Question: I would like the NavigationBar to behave the same but would like to change the appearance of it. I've found so many ways of doing this online but I'm not sure which one is the best result for iOS 5.0. The navigation bar will look like this:

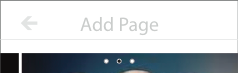
Answer: Since you are targeting iOS 5 i would go for <URL>. Then you can easily set your own images and they will apply to all navigation bars in your application without subclassing.
You can also customize the buttons in the navigation bar by <URL>. There are method like 'backButtonBackgroundImageForState:barMetrics:' for the back button and 'backgroundImageForState:barMetrics:' for the other buttons.